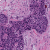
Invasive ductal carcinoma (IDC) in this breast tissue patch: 1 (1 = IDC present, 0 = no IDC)